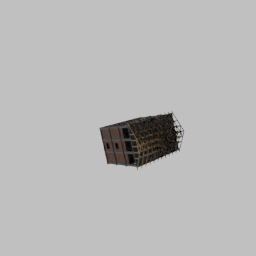
Label: architecture